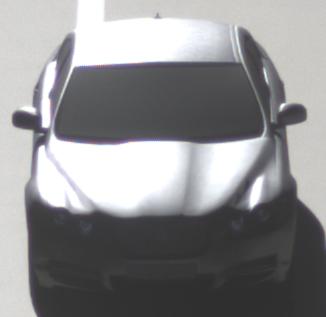
Make: Jaguar
Model: XF 3.0 V6
Detailed model: XF (X250) Limousine
Model produced from: 2010/02
Model produced until: 2010/10
Doors: 4
Color: gray
Road condition: wet road
Daytime: morning or afternoon
Contrast: high contrast